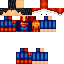
A male human skin with medium skin, wearing black long hair dressed in a blue suit and red pants, featuring a closed mouth.